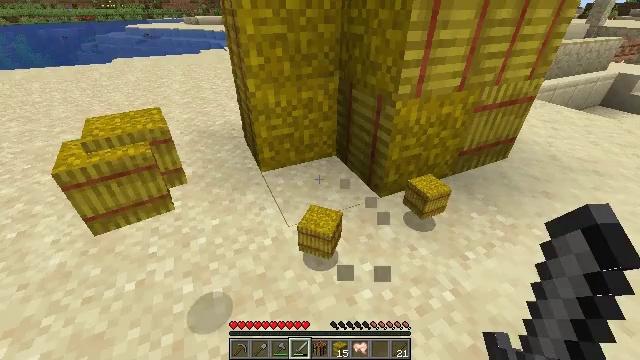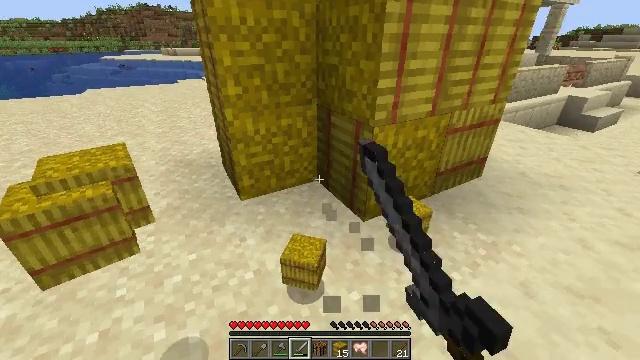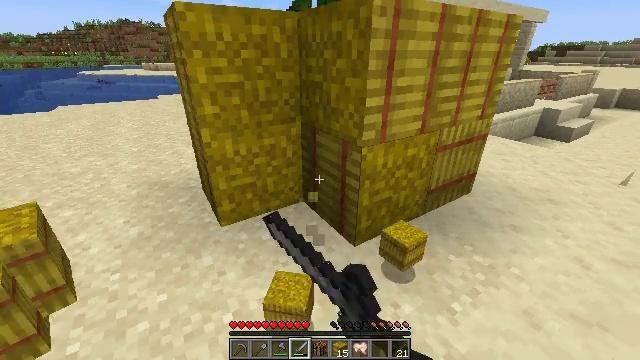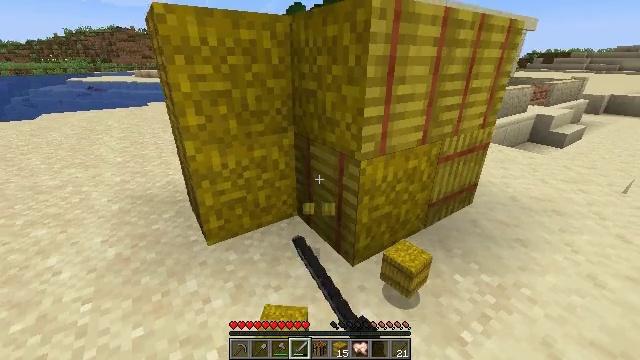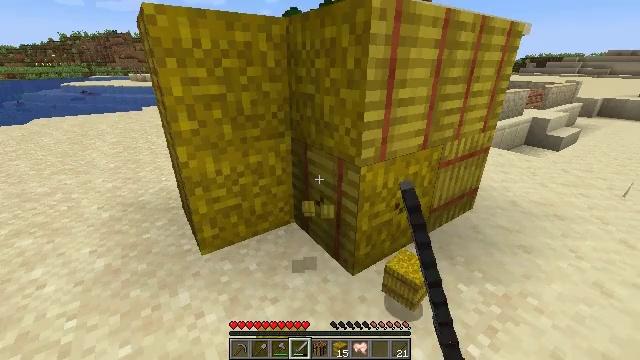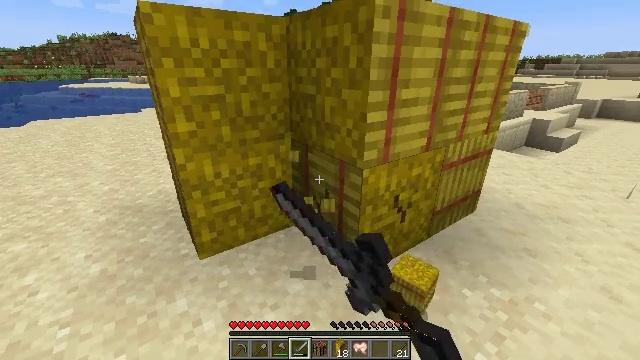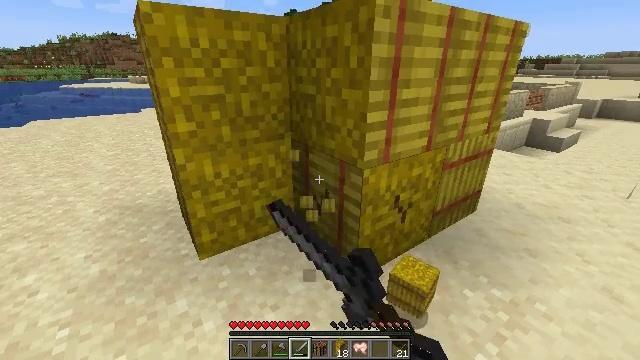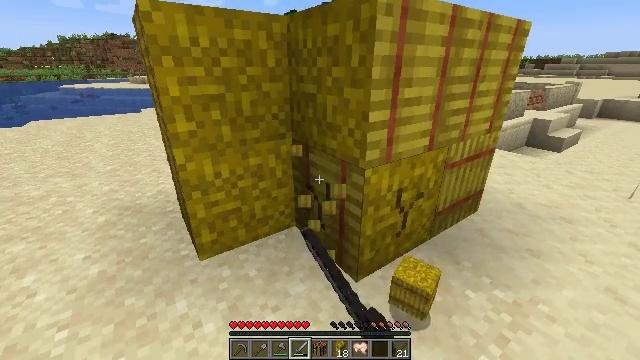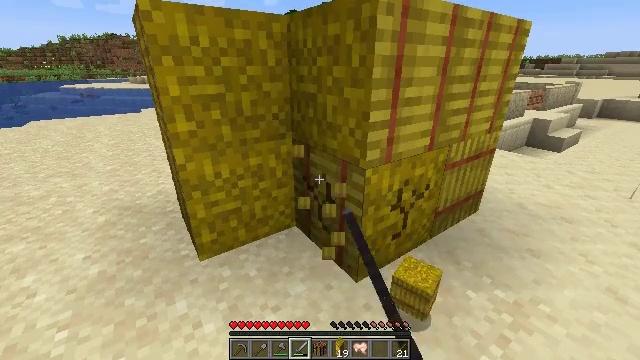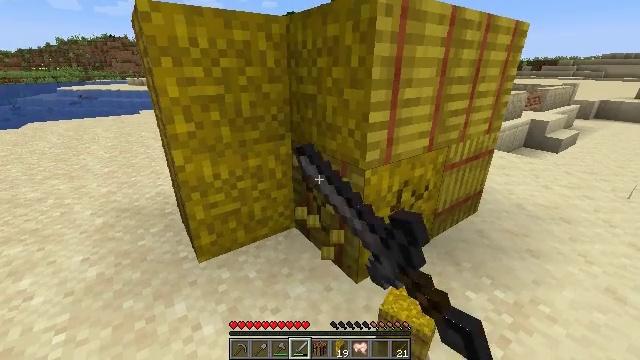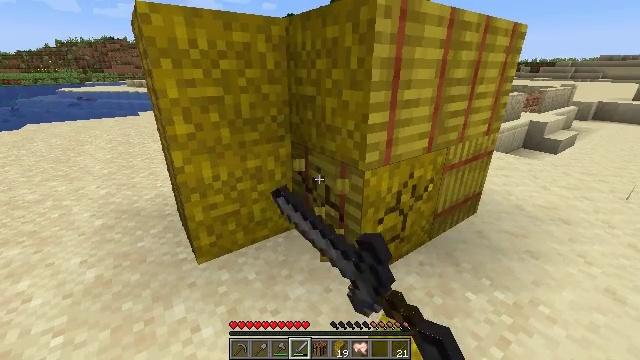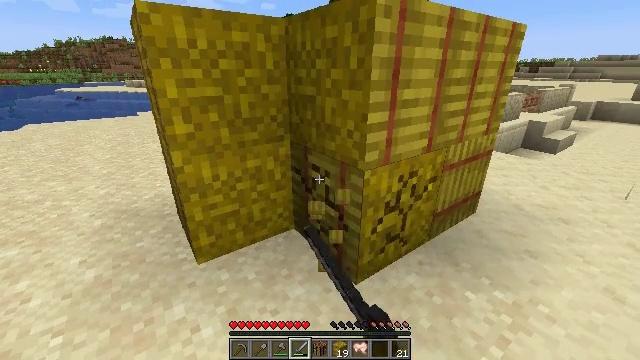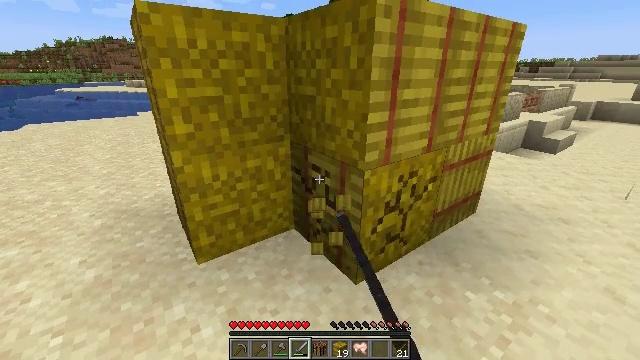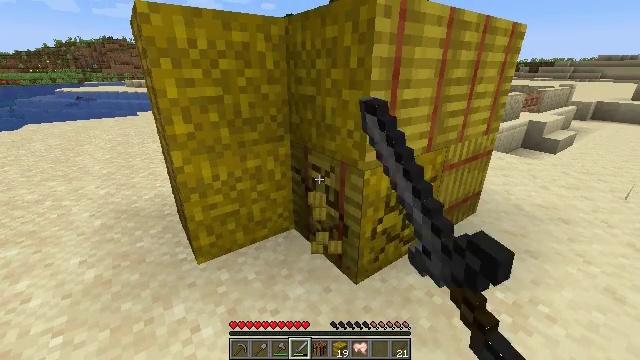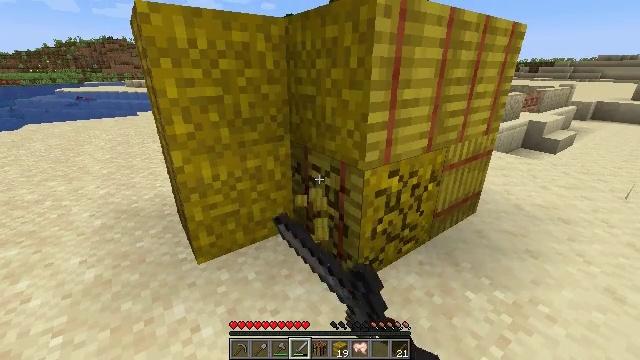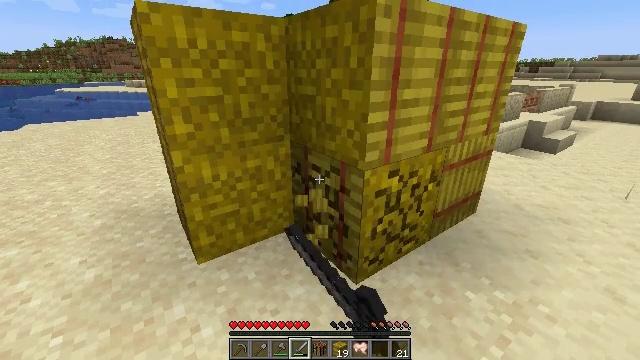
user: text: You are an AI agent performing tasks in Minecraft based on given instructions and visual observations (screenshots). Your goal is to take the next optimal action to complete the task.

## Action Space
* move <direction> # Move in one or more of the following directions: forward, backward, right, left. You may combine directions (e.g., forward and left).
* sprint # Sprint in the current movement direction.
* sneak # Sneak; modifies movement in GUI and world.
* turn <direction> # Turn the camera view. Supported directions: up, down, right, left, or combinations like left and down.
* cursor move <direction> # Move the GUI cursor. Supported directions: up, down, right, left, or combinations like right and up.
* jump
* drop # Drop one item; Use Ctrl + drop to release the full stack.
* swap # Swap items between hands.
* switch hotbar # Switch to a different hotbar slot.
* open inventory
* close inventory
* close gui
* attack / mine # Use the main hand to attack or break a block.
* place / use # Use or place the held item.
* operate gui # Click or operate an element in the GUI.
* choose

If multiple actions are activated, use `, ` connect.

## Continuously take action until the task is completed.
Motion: motion action
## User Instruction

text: Break the hay block to collect it.
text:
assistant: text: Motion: move forward, turn right and up, attack / mine
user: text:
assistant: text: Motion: move forward, turn right and up, attack / mine
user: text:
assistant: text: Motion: turn right and up, attack / mine
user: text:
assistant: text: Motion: attack / mine
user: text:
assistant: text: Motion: attack / mine
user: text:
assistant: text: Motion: attack / mine
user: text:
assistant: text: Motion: attack / mine
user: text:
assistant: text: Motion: attack / mine
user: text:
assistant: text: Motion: attack / mine
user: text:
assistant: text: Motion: attack / mine
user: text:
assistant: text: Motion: attack / mine
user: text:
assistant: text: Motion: attack / mine
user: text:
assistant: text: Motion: attack / mine
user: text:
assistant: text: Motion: attack / mine
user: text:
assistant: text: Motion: attack / mine
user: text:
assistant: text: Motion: attack / mine
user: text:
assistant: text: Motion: attack / mine
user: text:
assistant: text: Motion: attack / mine
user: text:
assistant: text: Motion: attack / mine
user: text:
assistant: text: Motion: attack / mine
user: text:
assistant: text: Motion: attack / mine
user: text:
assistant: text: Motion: attack / mine
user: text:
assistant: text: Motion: attack / mine
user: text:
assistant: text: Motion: attack / mine
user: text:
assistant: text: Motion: attack / mine
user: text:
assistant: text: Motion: attack / mine
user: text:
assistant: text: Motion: attack / mine
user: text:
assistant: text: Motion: attack / mine
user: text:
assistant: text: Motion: attack / mine
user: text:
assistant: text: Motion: attack / mine